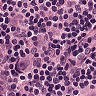
Metastatic tissue present: no